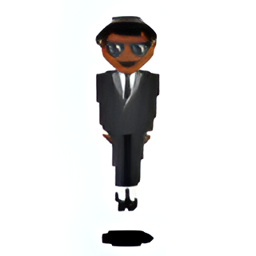
Name: man in business suit levitating
Emoji: 🕴🏾
Group: People & Body
Sub-group: person-activity